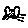
Label: cat